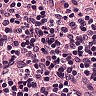
Metastatic tissue present: yes